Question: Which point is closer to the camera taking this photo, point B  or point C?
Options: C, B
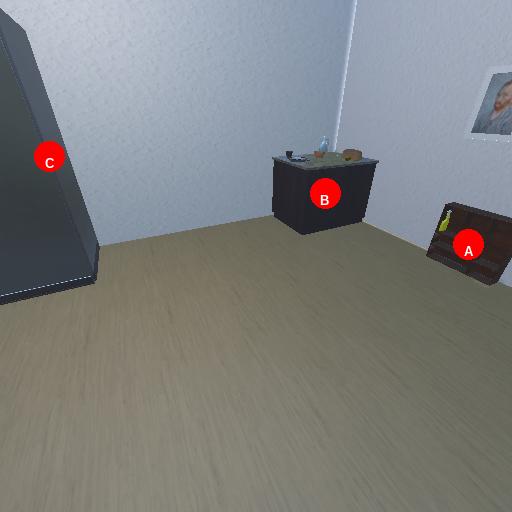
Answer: C